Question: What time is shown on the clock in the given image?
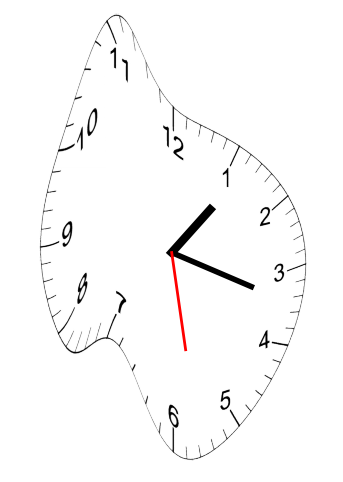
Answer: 01:17:28